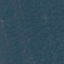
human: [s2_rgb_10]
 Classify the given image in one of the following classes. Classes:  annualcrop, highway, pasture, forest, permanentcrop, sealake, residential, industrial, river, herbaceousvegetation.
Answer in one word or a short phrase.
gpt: Forest